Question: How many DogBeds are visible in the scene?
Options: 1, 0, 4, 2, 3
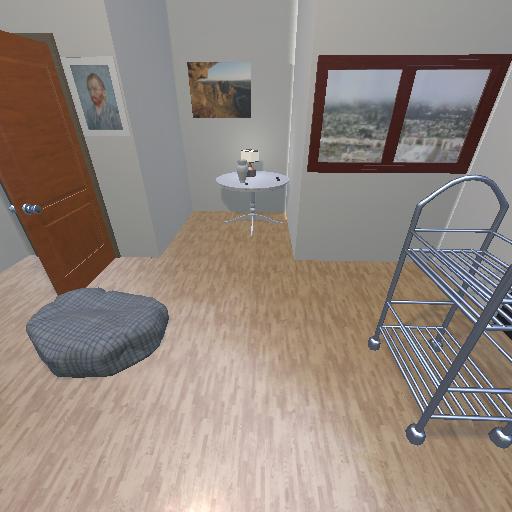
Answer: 1